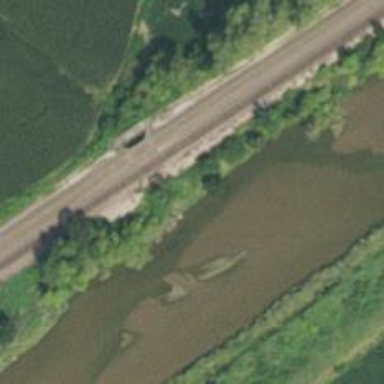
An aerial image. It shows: Bridge over railway line.